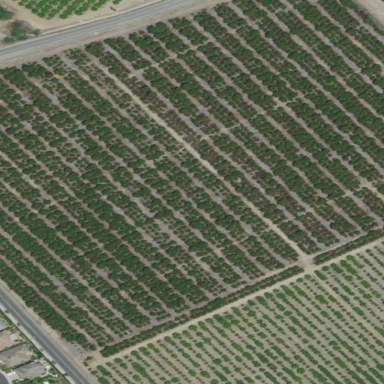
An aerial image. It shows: Orchard filled with beautiful avocado trees.